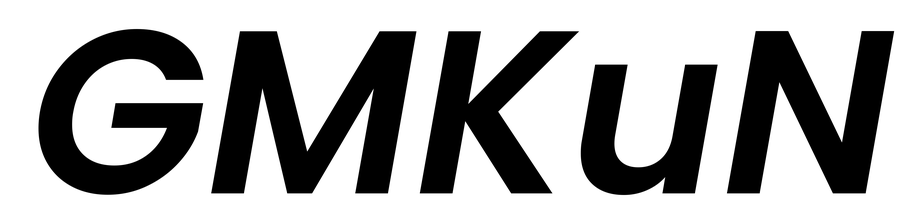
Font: Poppins-SemiBoldItalic